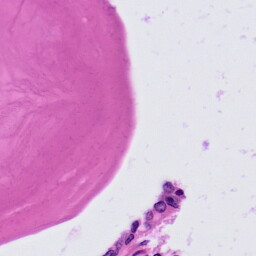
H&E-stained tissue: Prostate